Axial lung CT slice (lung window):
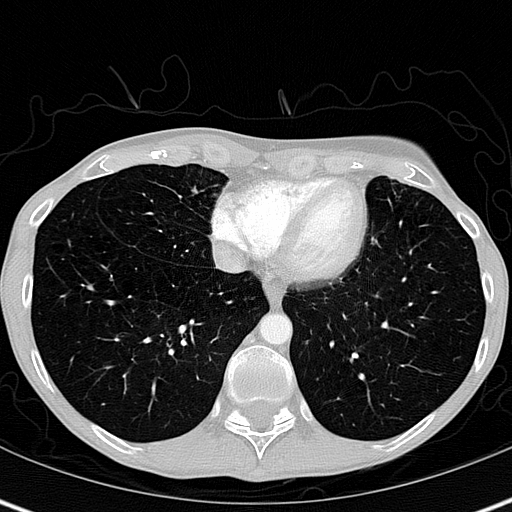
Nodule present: no